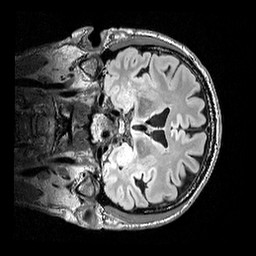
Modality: FLAIR
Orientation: coronal
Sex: male
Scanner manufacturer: siemens
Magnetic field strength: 3 T
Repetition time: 5 s
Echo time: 0.395 s